Question: Count the number of objects in the diagram.
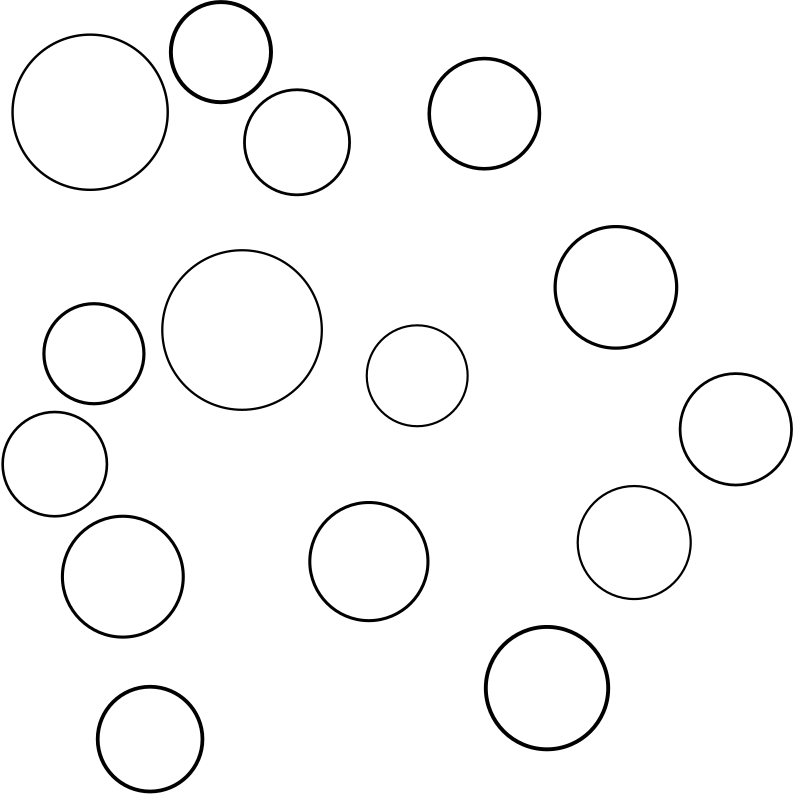
Answer: 15